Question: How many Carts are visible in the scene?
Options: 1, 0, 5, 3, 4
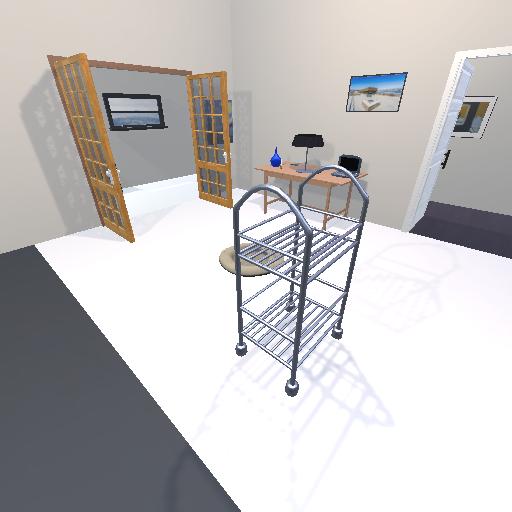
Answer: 1